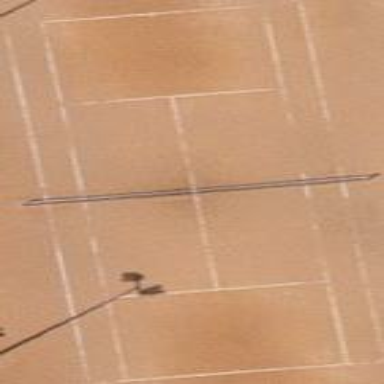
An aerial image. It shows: Tennis court on pitch designated for leisure land.